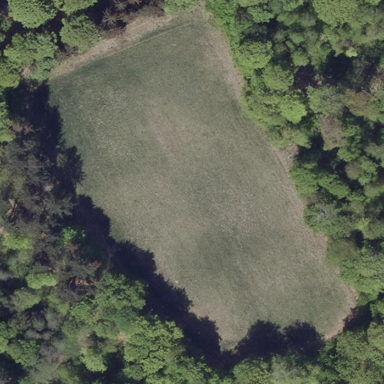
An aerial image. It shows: Beautiful meadow.